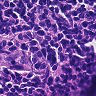
Metastatic tissue present: no